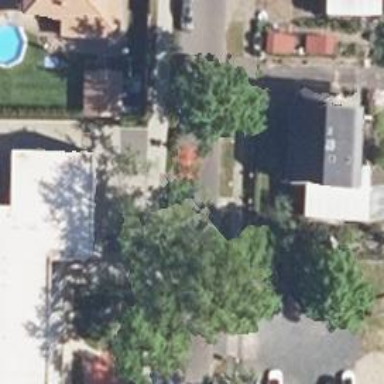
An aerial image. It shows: Parking space.